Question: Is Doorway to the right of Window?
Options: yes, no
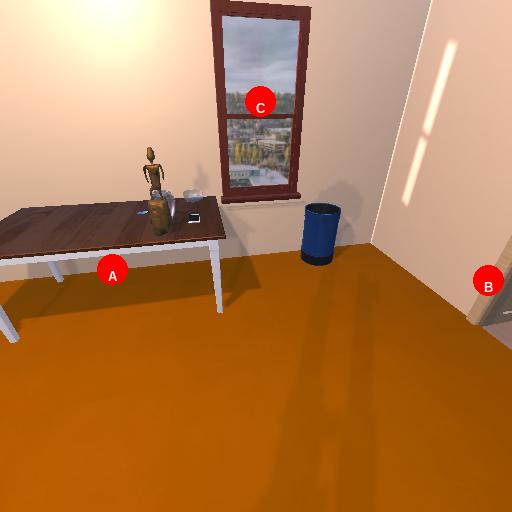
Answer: yes